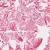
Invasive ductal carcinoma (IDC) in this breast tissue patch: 0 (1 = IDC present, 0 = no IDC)